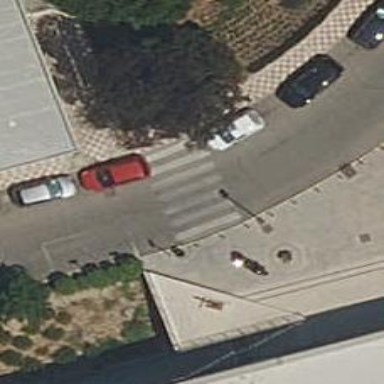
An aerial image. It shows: Uncontrolled zebra crossing on the road.